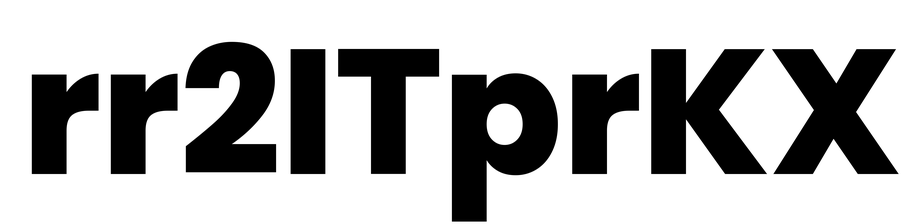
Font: Poppins-ExtraBold